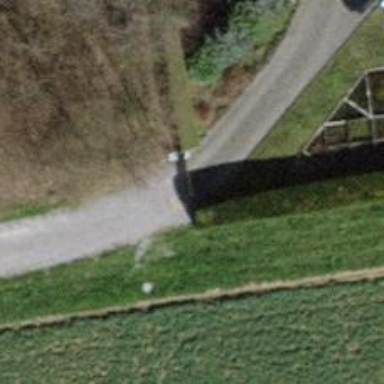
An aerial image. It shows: Gate.